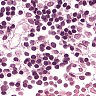
Metastatic tissue present: no